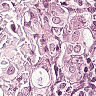
Metastatic tissue present: yes